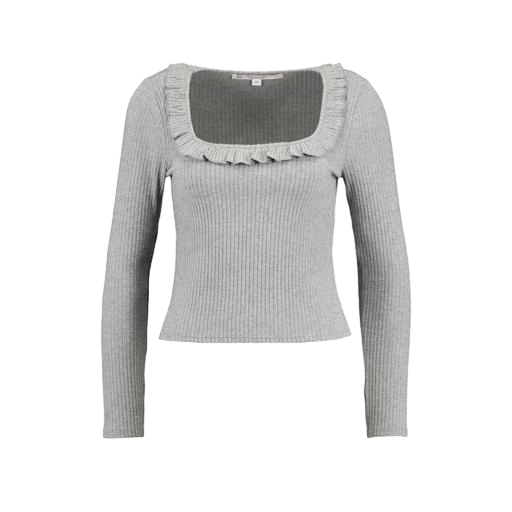
gray ruffle-trimmed shirt, gray long-sleeve romantic ruffle top, square neck, white background